Aerial crown-view tile of a tropical tree (Barro Colorado Island, Panama), acquired 20240918:
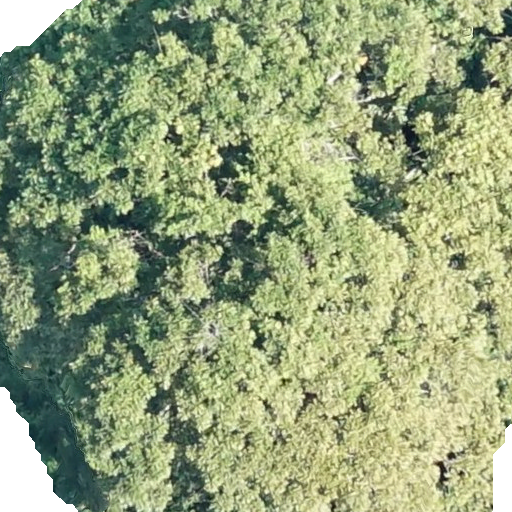
Species: Dipteryx oleifera
GBIF accepted scientific name: Dipteryx oleifera
Crown area: 507.993 m²